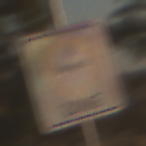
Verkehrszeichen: BeginnUmweltzone
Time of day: SunriseSunset
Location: Outdoor (Nature)
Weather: PartlyCloudy
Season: NotSpecified
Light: Natural